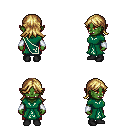
a pixel art fantasy rpg character, female body template, orc, green skin, sash dress, red pants, blonde loose hair, white cloth bracers, black shoes, four views (front, back, left, right), 2x2 character sprite sheet, small pixel art, hard edges, no anti-aliasing